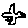
Label: bird